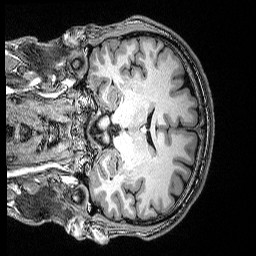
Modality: T1w
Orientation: coronal
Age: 35
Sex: male
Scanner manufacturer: siemens
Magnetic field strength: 3 T
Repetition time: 2.53 s
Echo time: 0.0035 s